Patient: sex M, age 48
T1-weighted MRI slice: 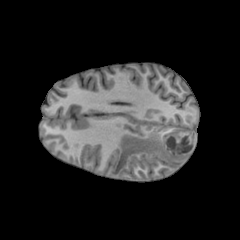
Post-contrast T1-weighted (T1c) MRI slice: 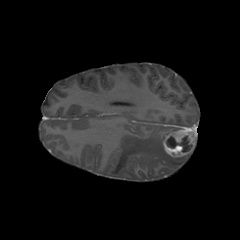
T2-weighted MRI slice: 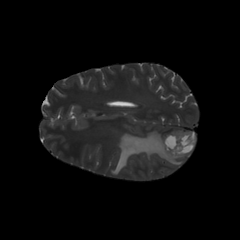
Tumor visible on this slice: yes
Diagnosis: Glioblastoma, IDH-wildtype
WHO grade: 4